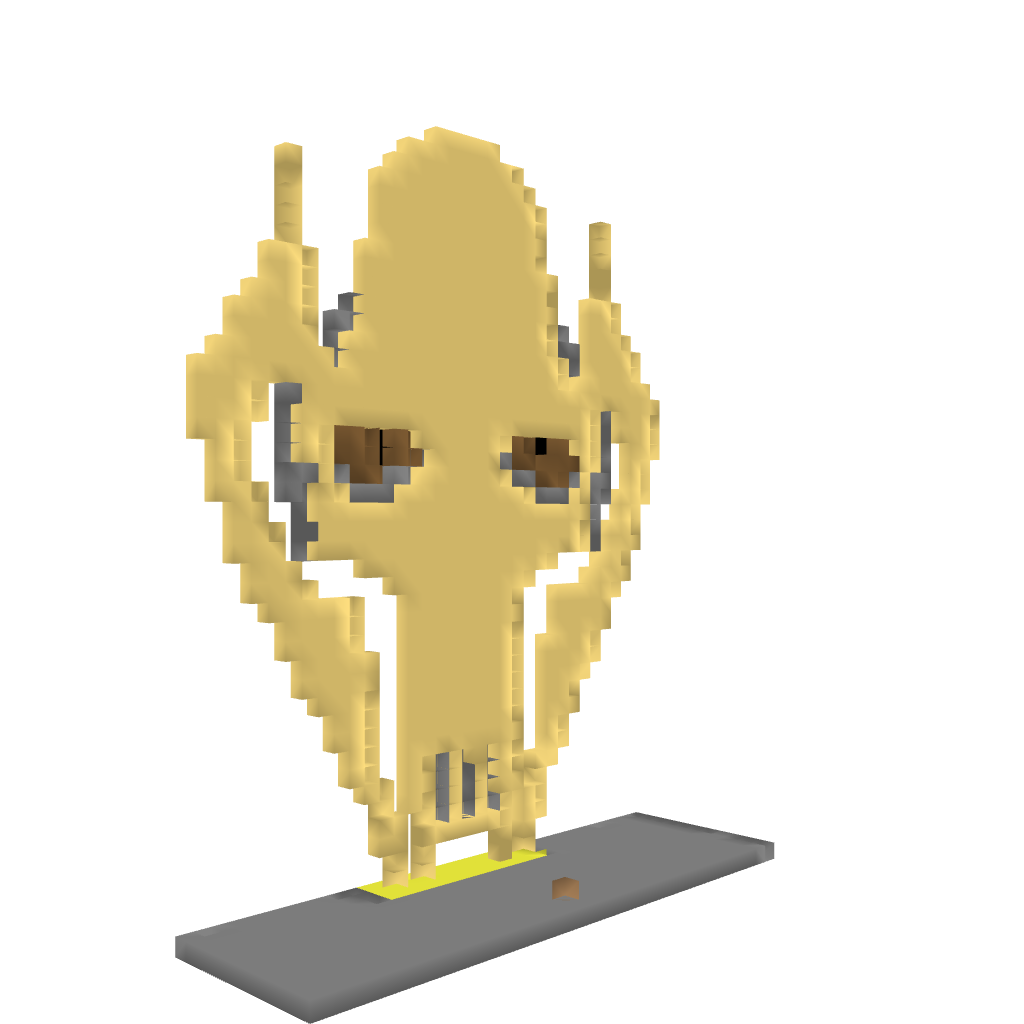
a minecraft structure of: General Grievous high quality